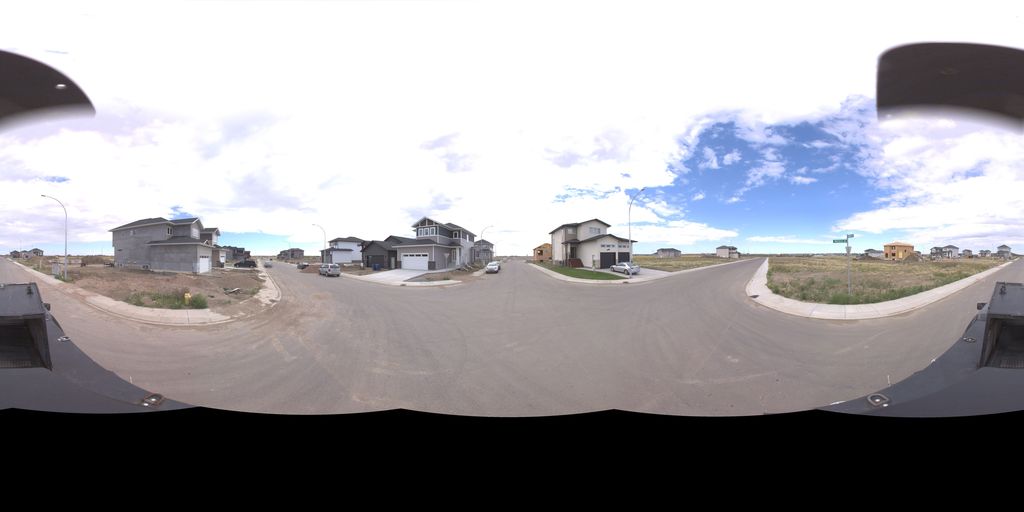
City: saskatoon